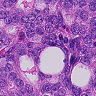
Metastatic tissue present: yes